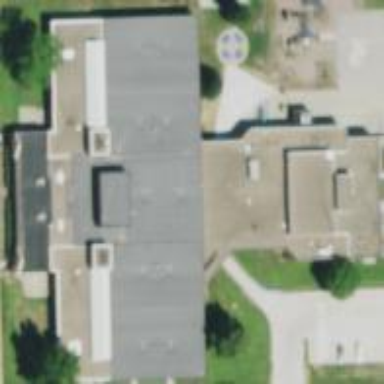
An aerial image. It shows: School building.